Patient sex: M
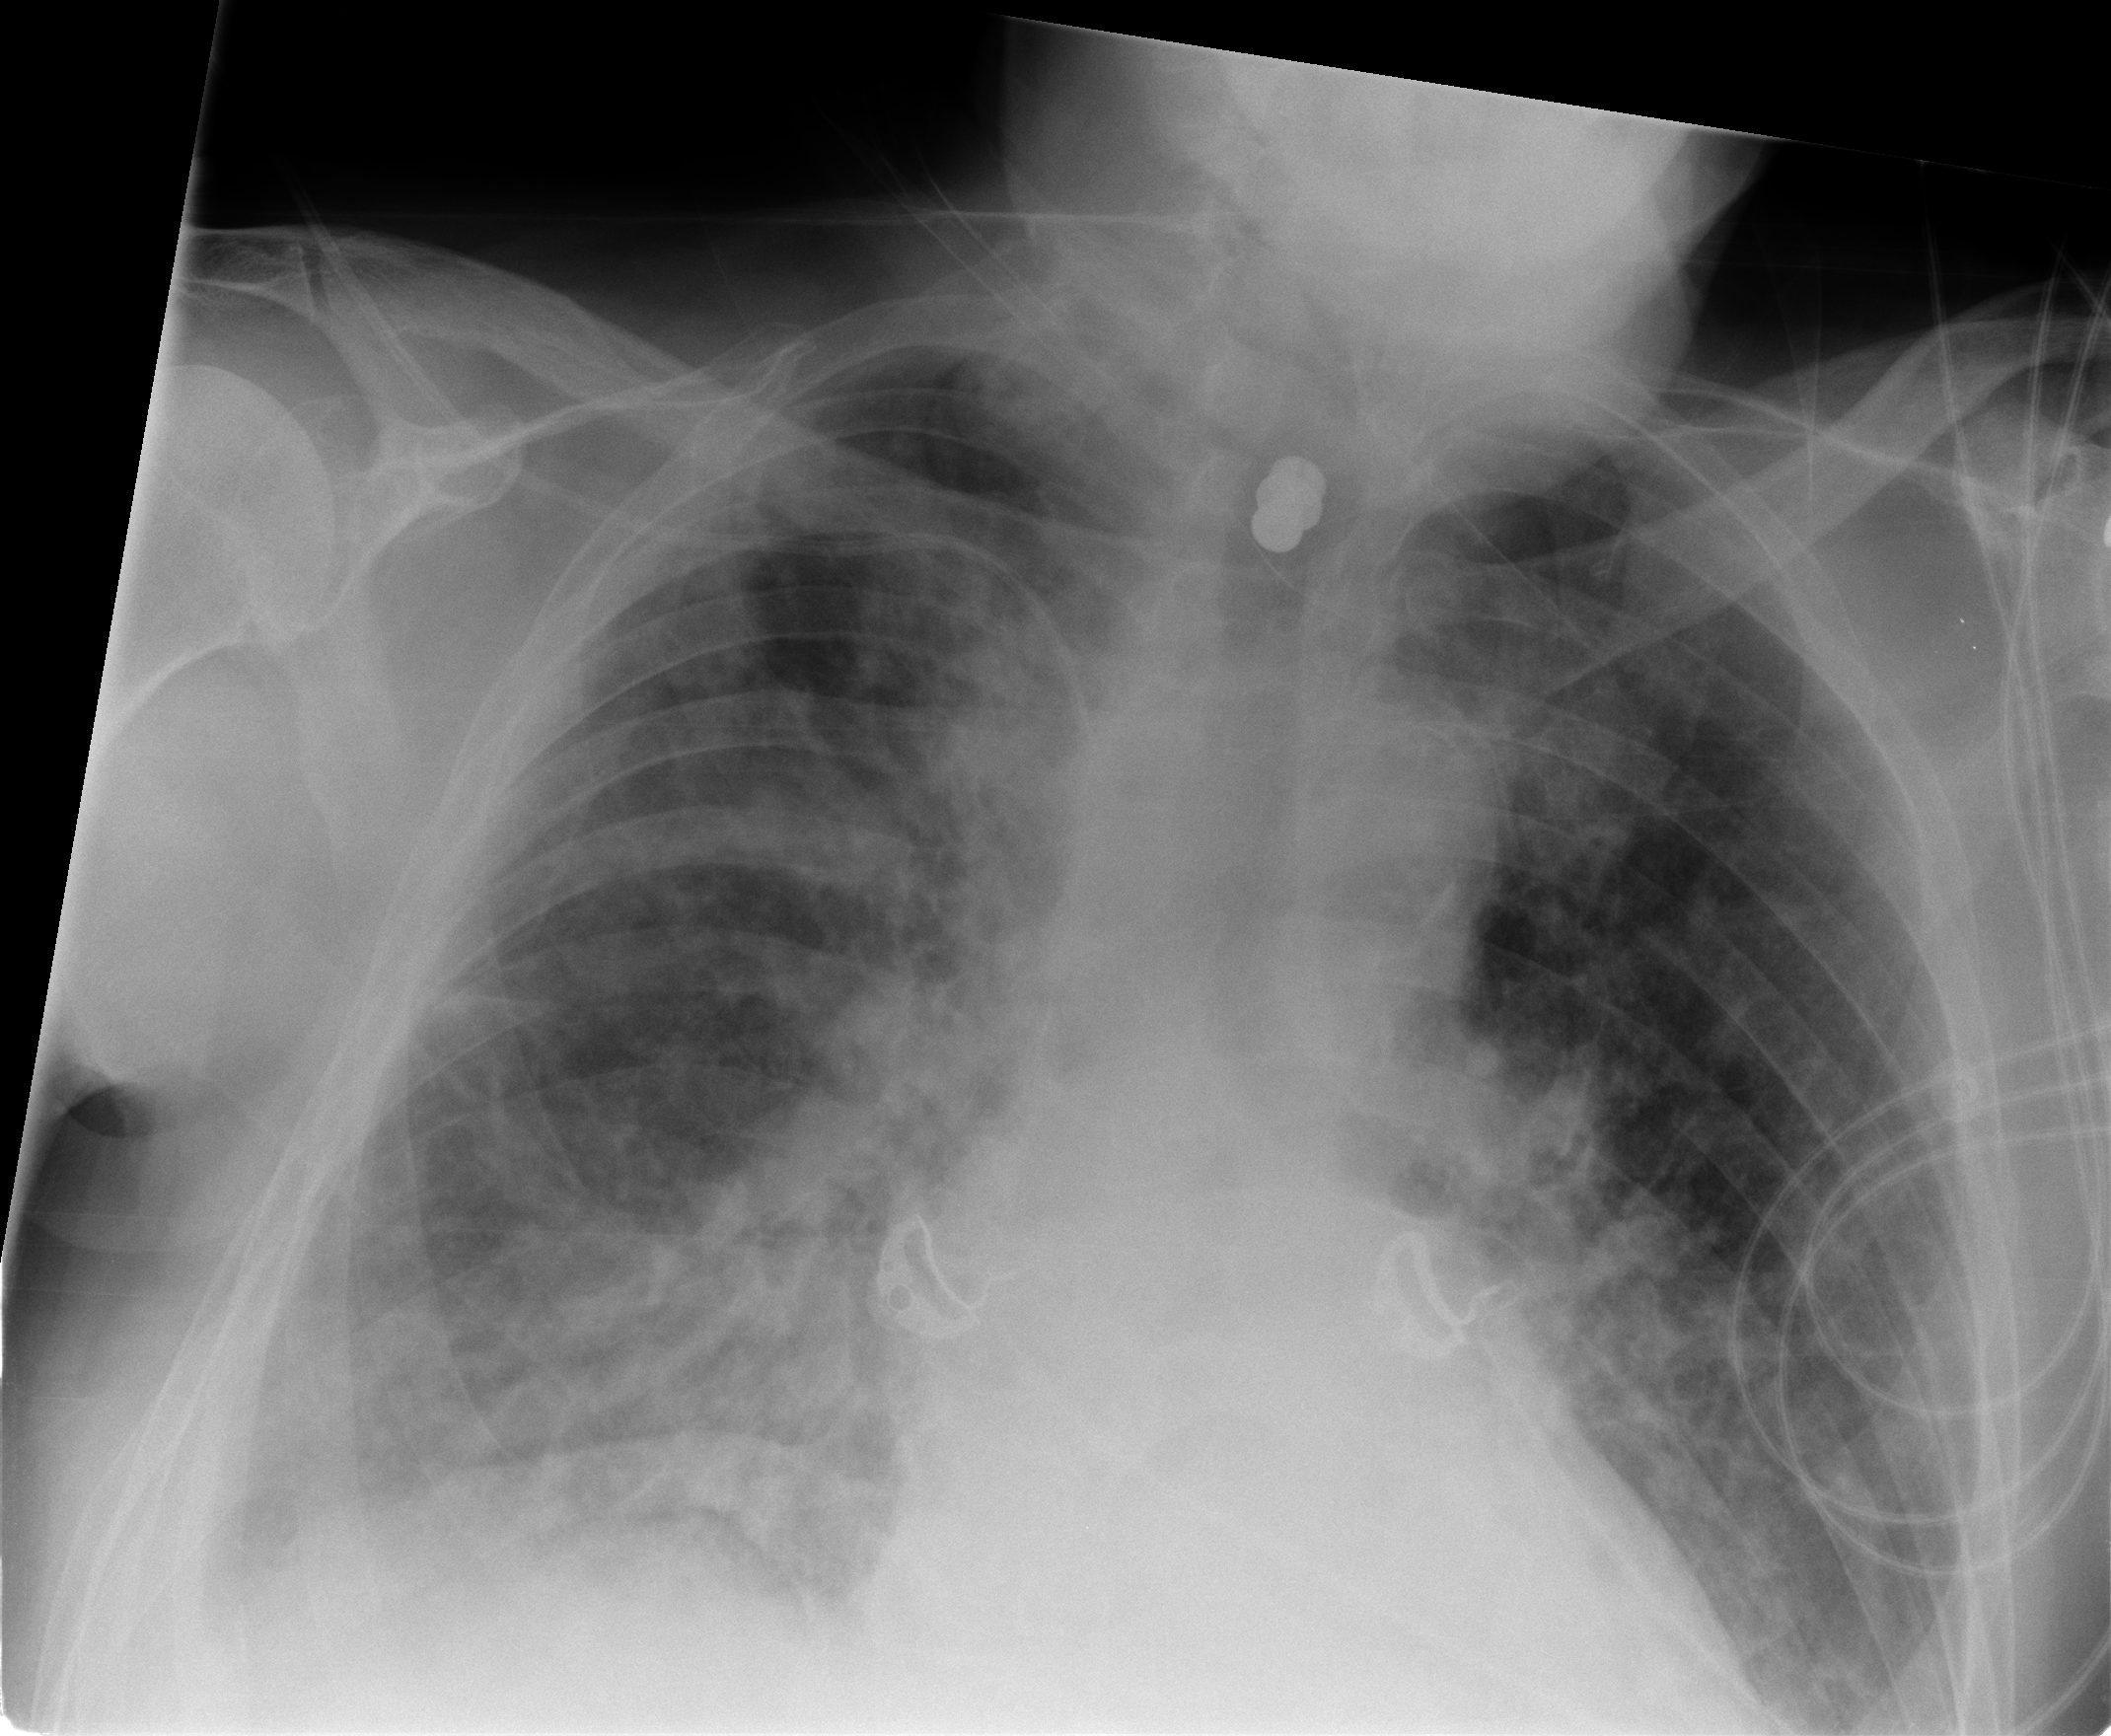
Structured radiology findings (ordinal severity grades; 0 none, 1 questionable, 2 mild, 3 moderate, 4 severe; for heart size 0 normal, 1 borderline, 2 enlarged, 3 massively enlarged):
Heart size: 2
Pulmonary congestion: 3
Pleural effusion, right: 2
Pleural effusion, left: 2
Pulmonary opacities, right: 3
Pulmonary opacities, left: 2
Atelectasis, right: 2
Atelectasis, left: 2